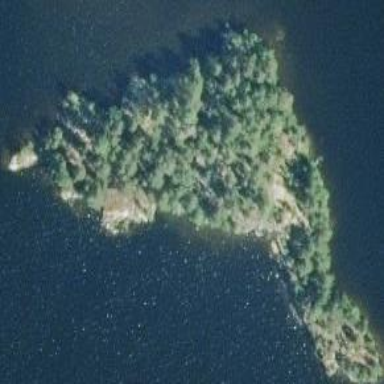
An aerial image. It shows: Island covered with woodland.